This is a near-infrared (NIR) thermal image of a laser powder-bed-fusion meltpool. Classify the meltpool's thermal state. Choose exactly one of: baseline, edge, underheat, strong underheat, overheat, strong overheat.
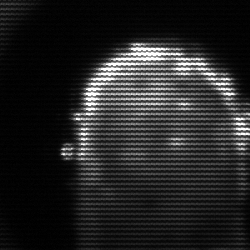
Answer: baseline